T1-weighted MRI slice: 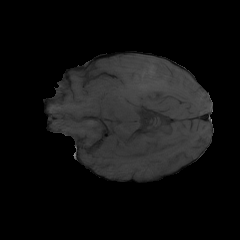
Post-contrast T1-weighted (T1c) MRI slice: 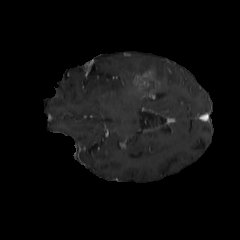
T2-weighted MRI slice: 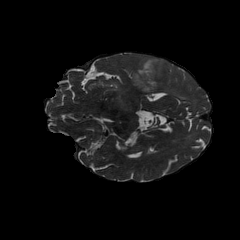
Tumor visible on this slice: yes